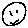
Label: smiley face